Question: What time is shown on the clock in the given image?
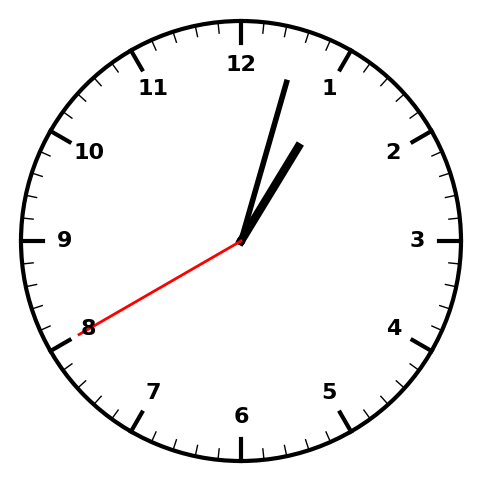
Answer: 01:02:40